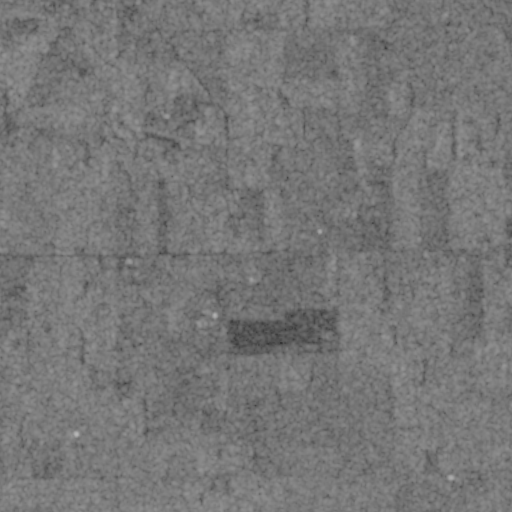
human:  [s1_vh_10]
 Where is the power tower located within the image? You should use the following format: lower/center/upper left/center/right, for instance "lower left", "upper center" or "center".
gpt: The power tower is located in the right of the image.
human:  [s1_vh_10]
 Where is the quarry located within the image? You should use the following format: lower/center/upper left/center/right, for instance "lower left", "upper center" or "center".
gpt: There is no quarry in the image.

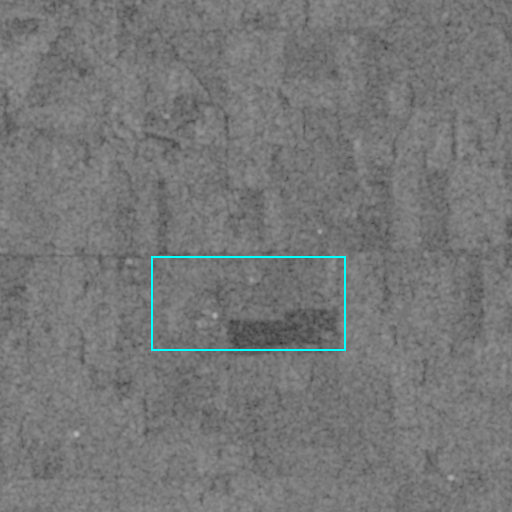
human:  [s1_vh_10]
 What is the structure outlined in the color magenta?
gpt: There is no magenta outline.
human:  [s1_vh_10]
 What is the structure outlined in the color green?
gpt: There is no structure outlined in green.